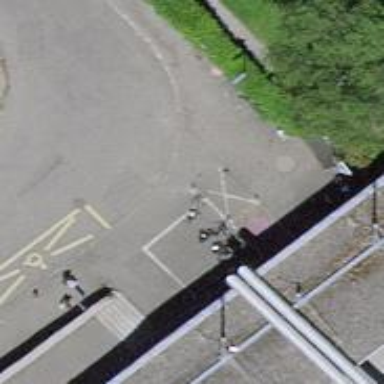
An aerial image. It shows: Bicycle parking area.